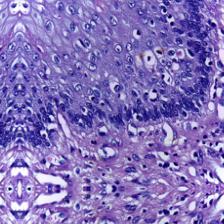
Diagnosis: Normal